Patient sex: M
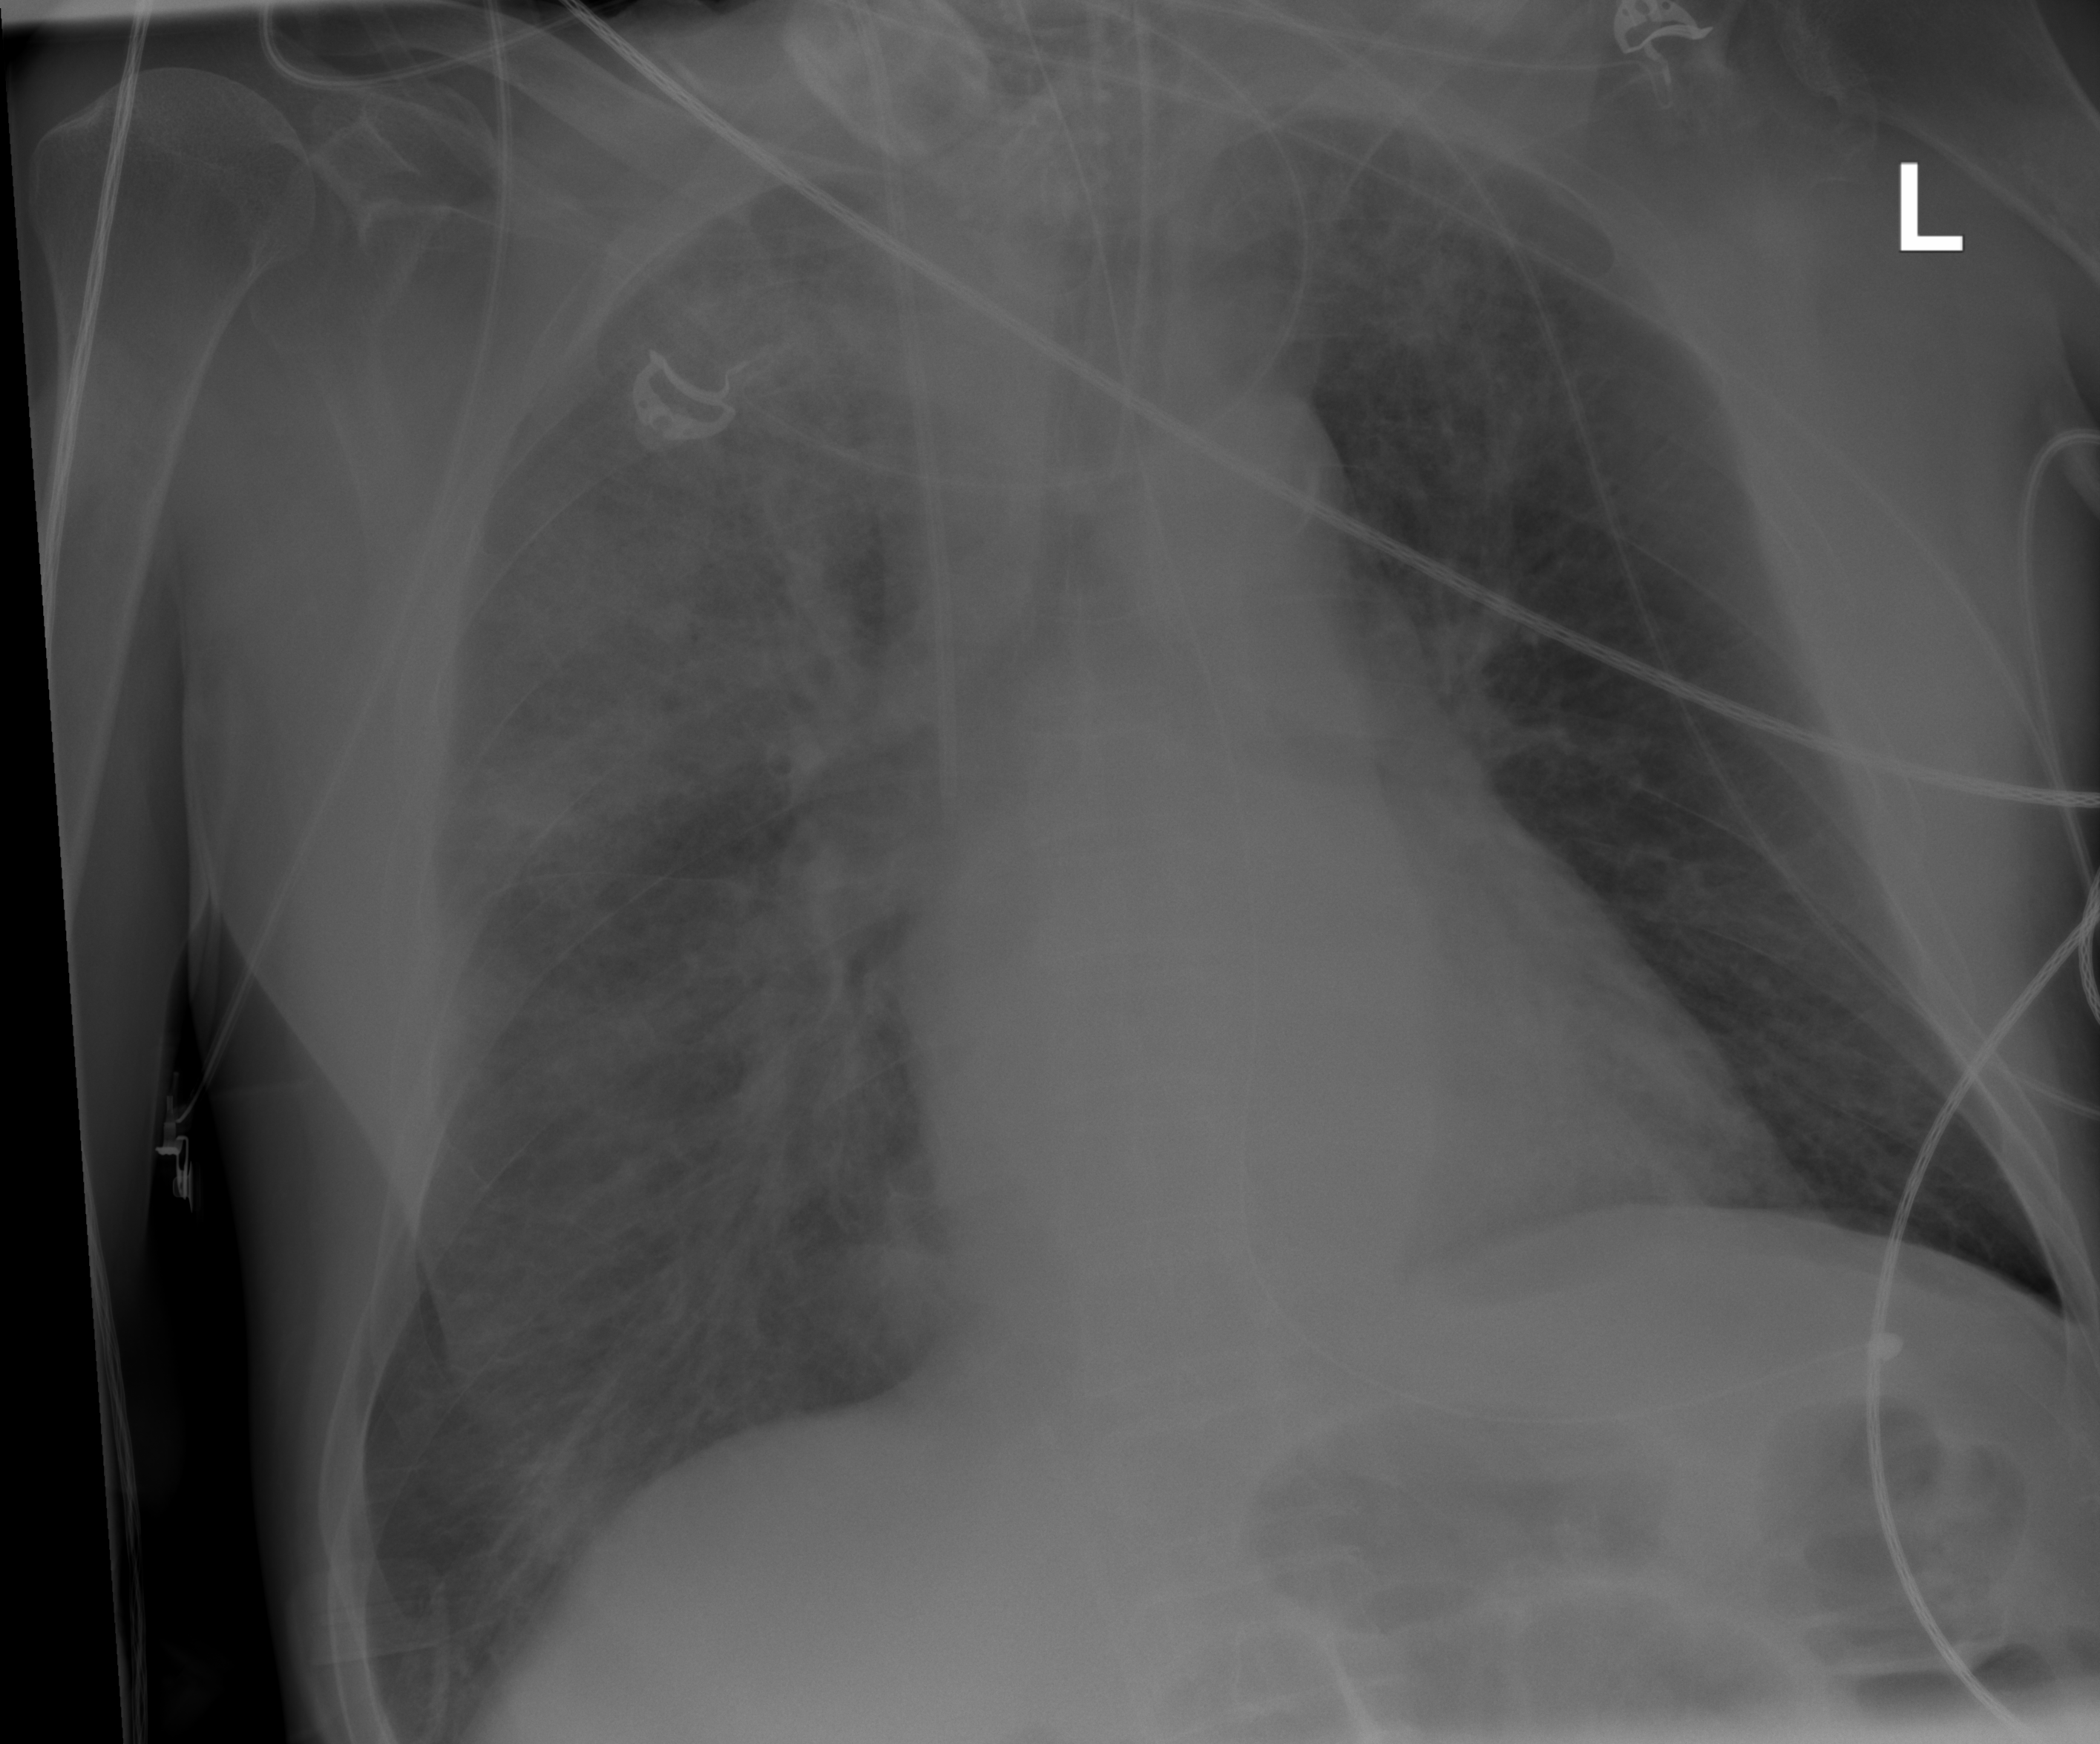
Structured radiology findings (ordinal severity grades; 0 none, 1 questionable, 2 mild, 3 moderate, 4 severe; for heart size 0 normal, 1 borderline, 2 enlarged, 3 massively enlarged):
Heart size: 0
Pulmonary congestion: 0
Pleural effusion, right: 3
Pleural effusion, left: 2
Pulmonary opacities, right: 3
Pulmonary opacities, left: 3
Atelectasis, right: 3
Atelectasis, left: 2